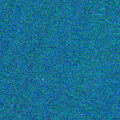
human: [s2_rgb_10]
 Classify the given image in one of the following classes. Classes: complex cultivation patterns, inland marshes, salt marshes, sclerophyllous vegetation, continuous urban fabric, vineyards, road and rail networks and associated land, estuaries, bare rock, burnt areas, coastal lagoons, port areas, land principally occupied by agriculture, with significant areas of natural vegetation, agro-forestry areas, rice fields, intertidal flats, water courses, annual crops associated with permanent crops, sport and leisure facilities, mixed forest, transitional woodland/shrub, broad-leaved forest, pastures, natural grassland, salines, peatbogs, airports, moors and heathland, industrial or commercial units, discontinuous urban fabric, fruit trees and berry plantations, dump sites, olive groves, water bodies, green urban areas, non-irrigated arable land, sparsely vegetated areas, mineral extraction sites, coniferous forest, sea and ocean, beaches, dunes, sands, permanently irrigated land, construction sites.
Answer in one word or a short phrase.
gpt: sea and ocean